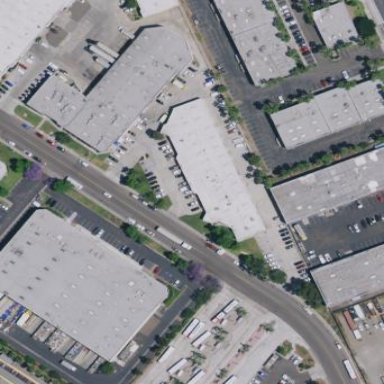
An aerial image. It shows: Industrial building.